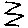
Label: zigzag